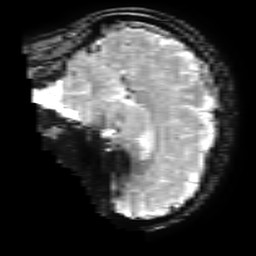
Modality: T2starw
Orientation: sagittal
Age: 34
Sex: female
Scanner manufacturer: ge
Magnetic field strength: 3 T
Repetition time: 0.65 s
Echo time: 0.02 s